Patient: sex M, age 32
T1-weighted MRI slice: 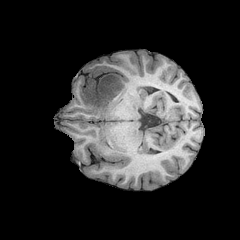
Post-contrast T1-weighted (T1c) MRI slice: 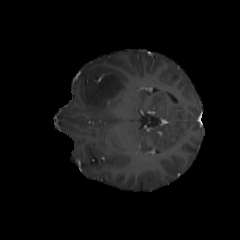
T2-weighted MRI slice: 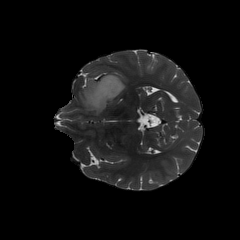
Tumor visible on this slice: yes
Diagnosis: Astrocytoma, IDH-mutant
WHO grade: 2